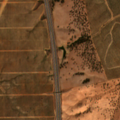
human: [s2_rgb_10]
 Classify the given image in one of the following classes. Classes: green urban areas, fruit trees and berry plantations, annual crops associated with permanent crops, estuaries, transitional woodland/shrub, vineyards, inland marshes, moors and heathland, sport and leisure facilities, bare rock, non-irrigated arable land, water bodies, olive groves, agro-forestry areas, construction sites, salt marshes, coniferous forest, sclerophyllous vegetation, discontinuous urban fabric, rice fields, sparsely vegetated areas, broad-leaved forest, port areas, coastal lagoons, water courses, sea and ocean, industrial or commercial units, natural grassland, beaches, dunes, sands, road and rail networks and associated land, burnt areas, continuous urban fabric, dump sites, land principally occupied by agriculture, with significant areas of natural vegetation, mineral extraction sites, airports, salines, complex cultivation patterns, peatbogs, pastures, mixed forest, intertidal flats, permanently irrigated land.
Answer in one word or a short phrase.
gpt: olive groves, agro-forestry areas